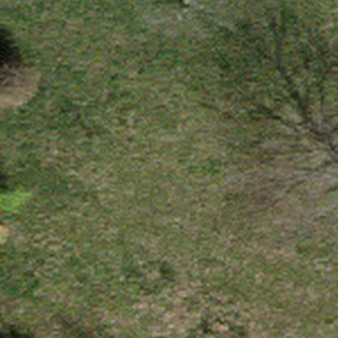
Label: other